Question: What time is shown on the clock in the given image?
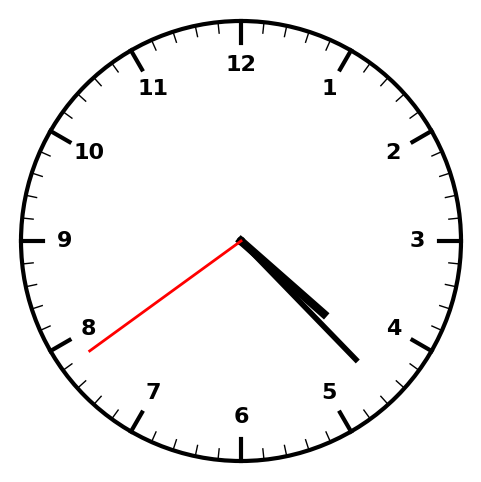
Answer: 04:22:39